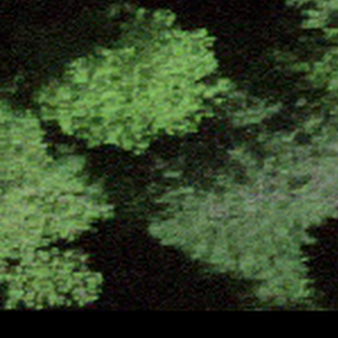
Label: other